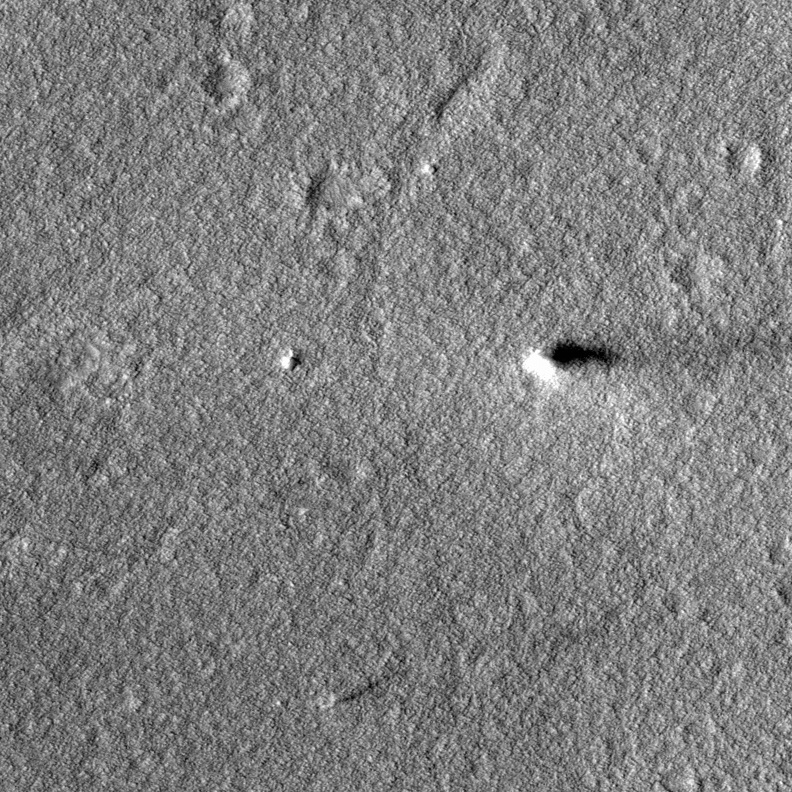
Label: dustdevil, dustdevil